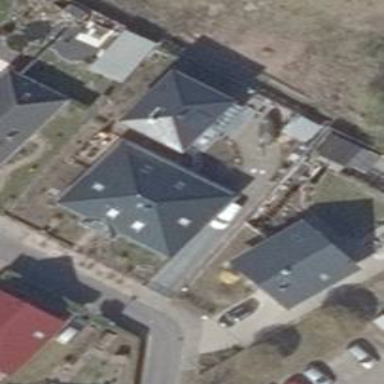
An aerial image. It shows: House with hipped roof.